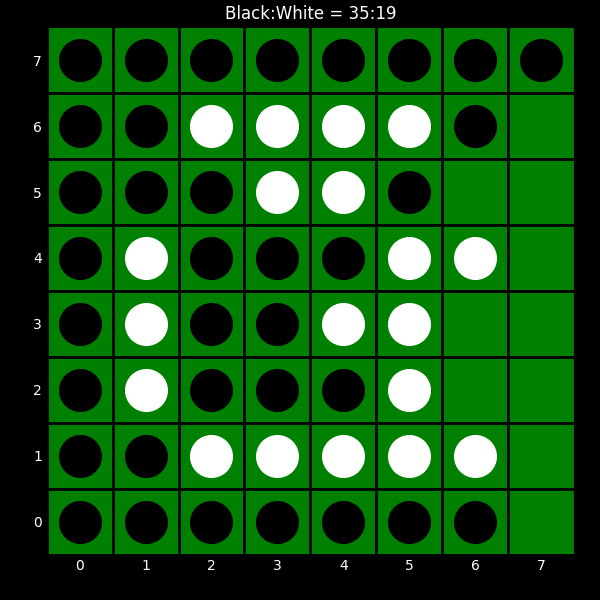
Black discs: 35
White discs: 19